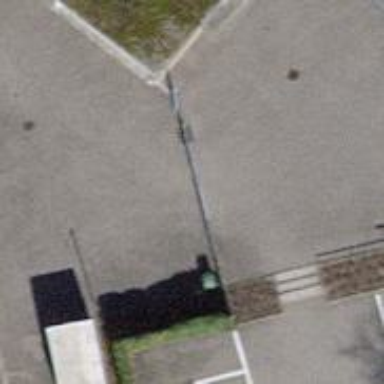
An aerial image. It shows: Gate.